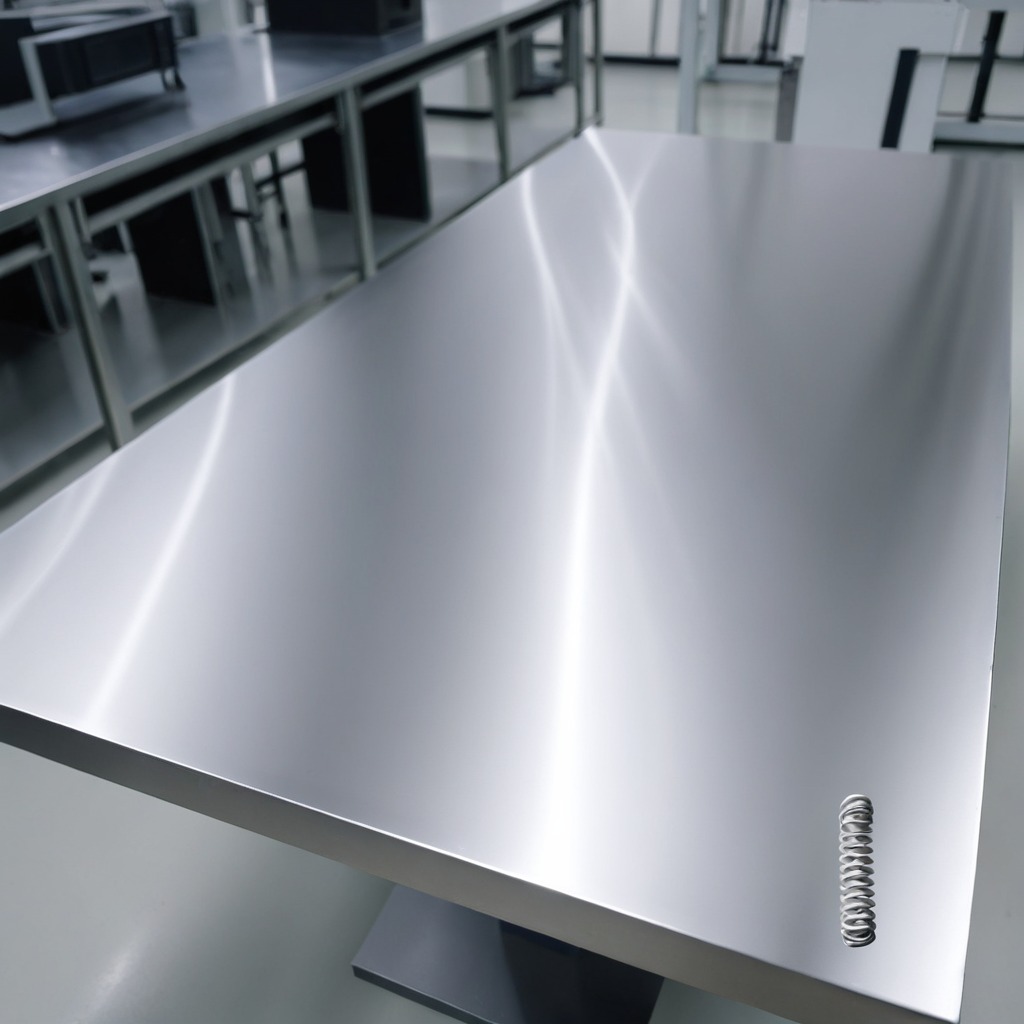
A coiled metal spring is lying on the stainless steel table in a high-end prototyping lab.